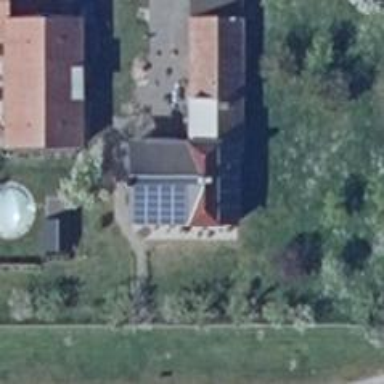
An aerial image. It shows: Solar photovoltaic panel generating electricity through small installation.